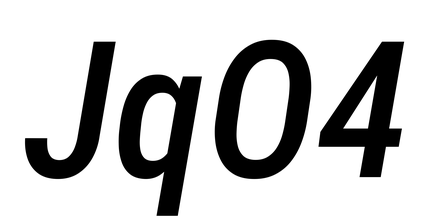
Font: Roboto-Italic_Condensed_Medium_Italic